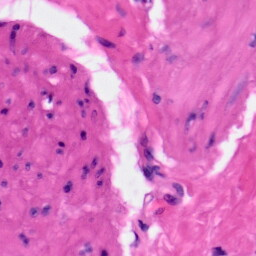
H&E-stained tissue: Skin